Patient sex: M
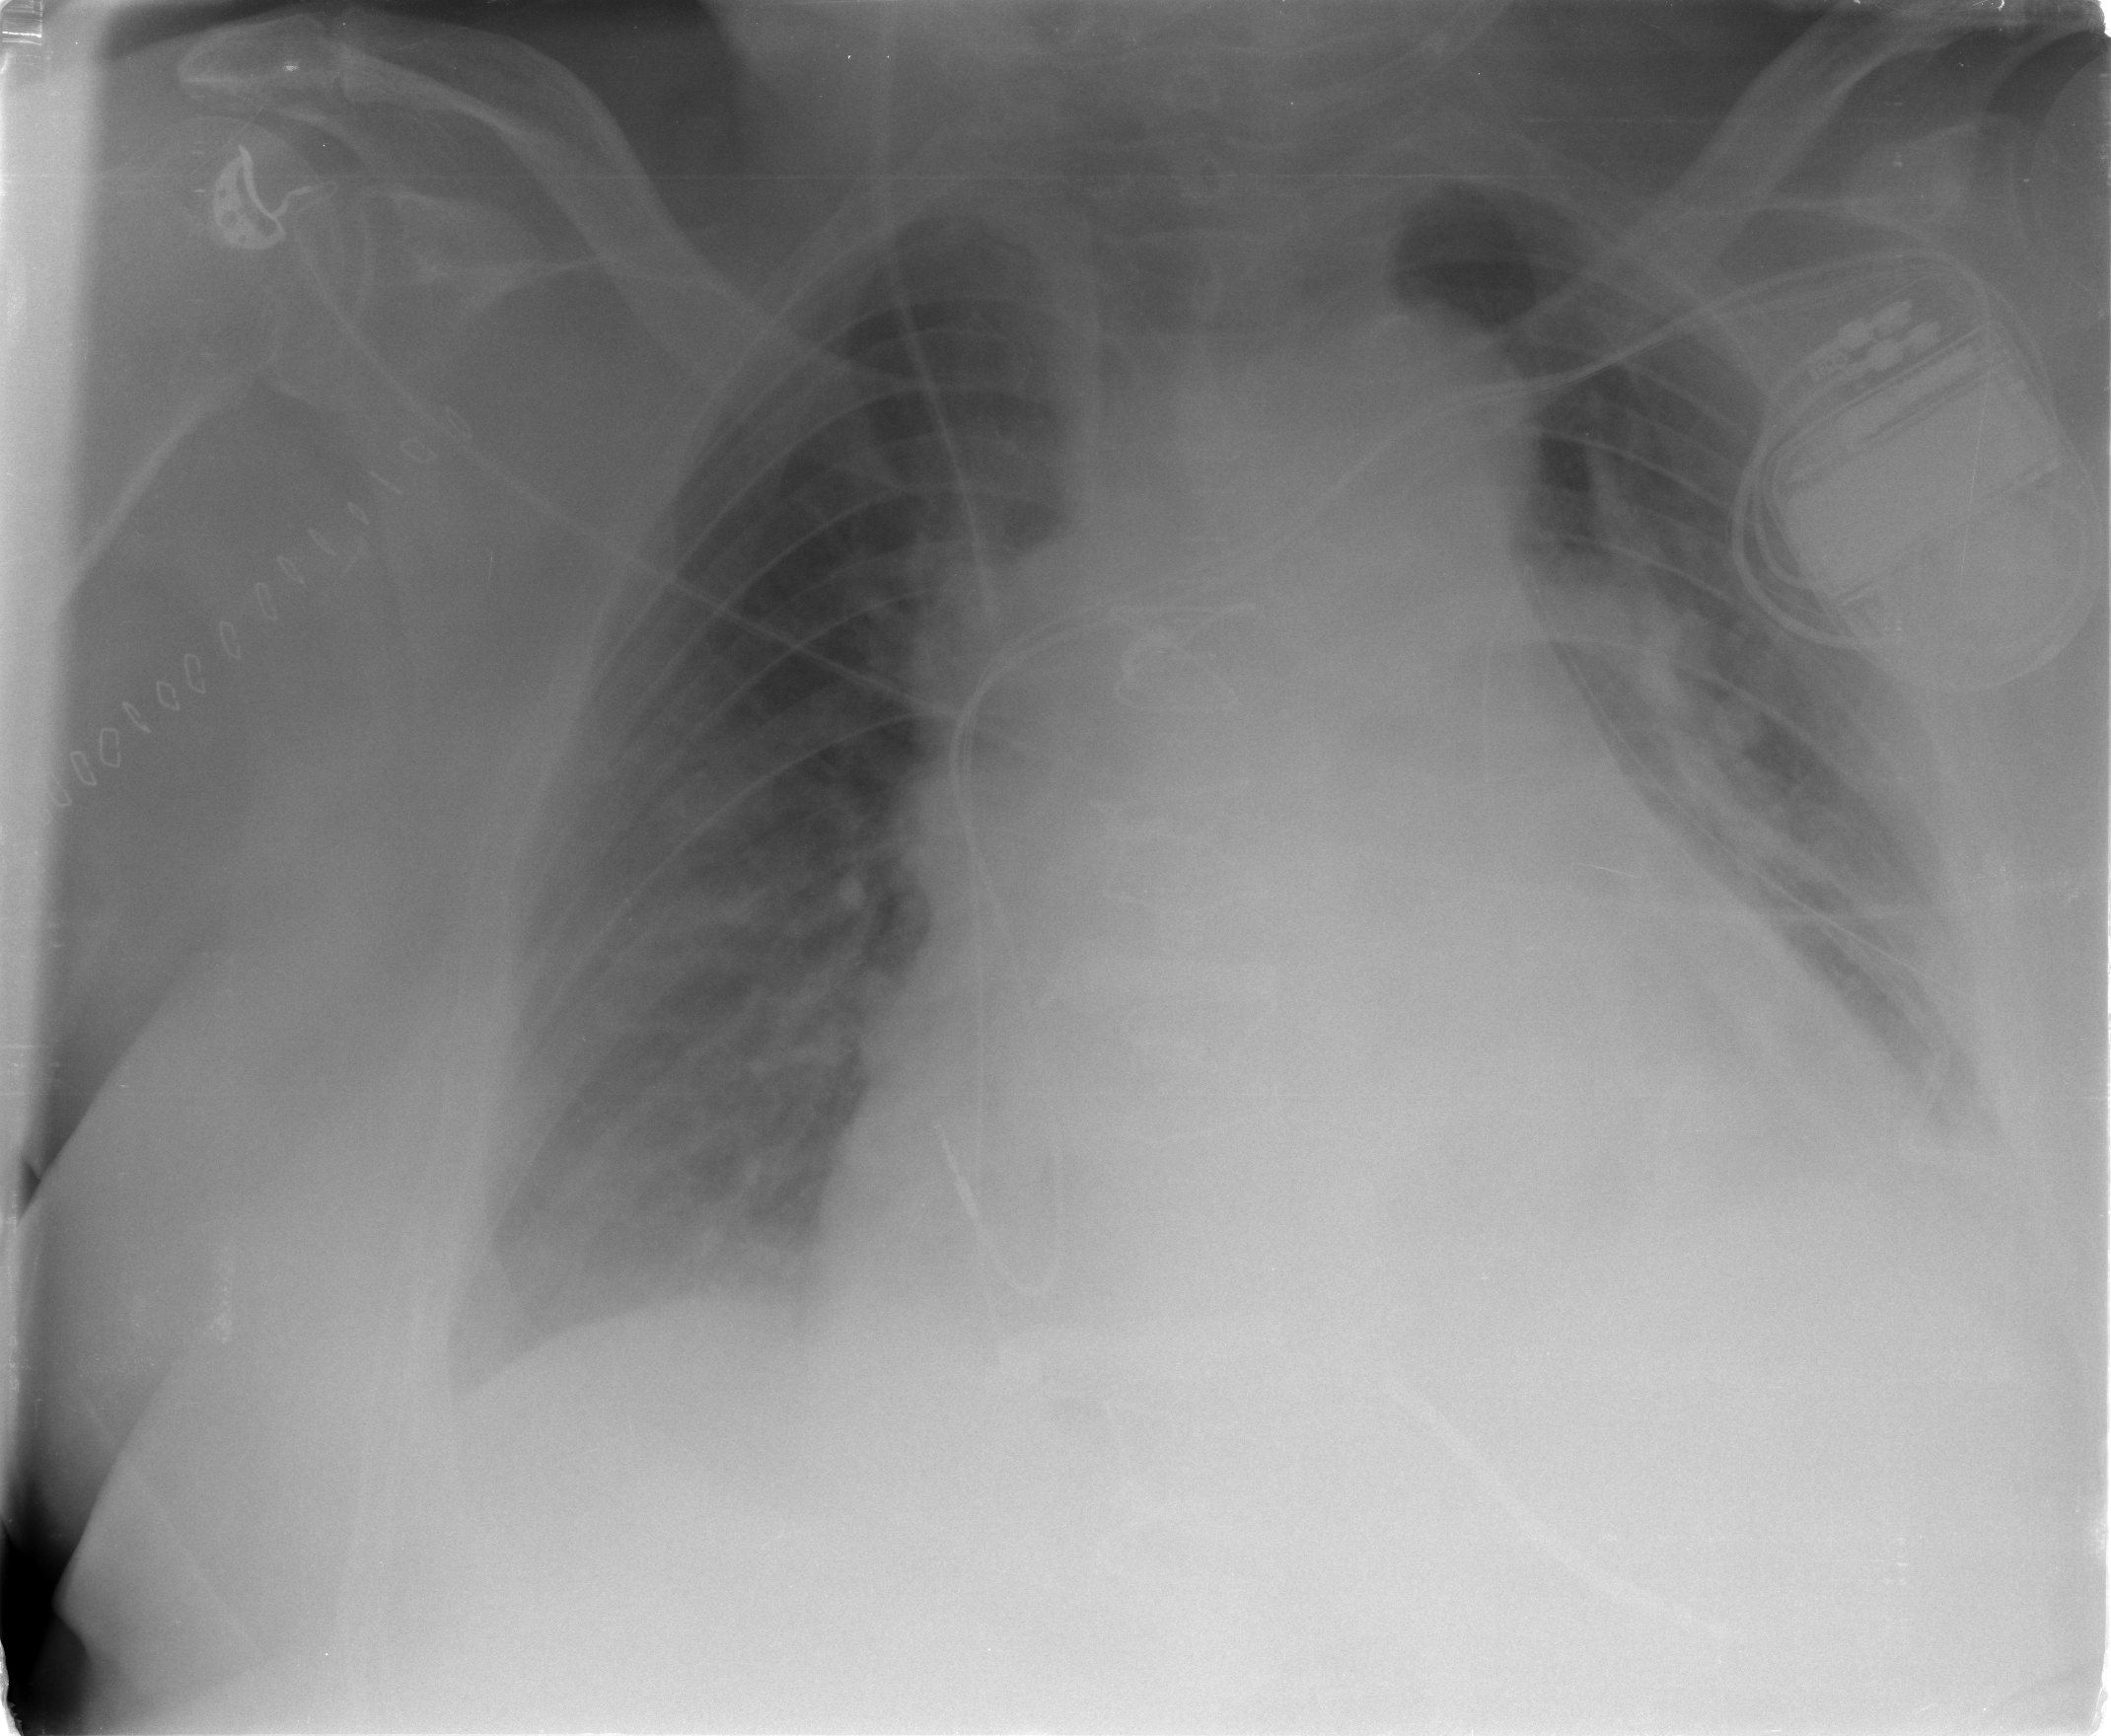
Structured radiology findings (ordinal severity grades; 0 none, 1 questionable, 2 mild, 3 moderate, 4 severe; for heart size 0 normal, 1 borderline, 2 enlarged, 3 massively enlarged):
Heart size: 2
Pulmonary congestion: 2
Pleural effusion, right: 2
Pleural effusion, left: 2
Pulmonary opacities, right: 1
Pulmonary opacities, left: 2
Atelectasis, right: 2
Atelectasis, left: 2